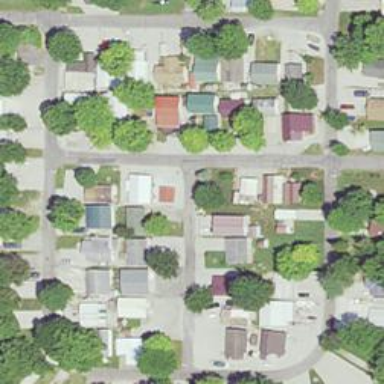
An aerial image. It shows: Alley classified as service road.